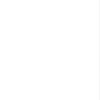
Label: dusty